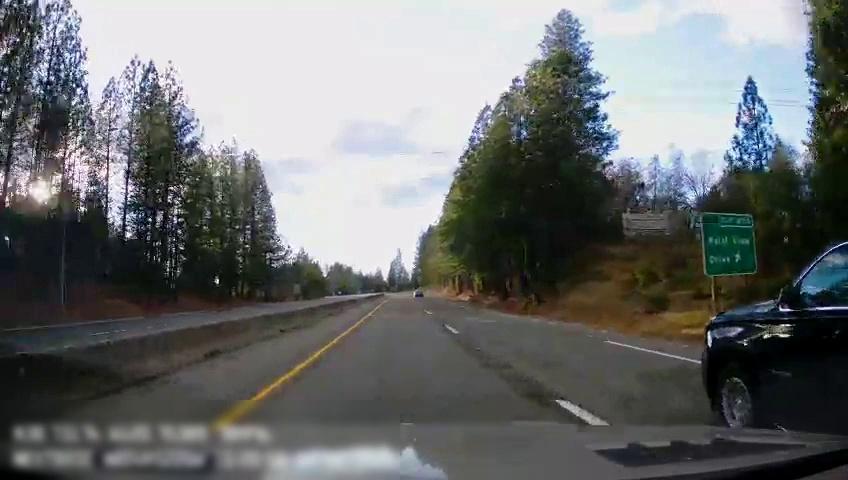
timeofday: Day
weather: Sunny
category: Drivable Space
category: Drivable Space
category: Vehicles | SUV
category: Vehicles | Car
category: Lanes | Opposite Lane
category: Lanes | Alternate Lane
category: Lanes | Current Lane
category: Lanes | Alternate Lane
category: Traffic | Signs